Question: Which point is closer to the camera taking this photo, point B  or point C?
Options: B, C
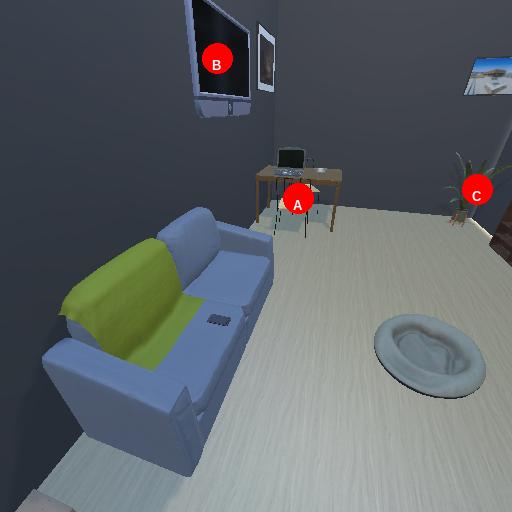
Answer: B